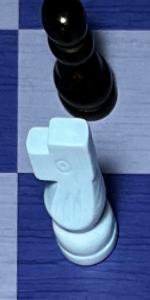
Label: Knight_White